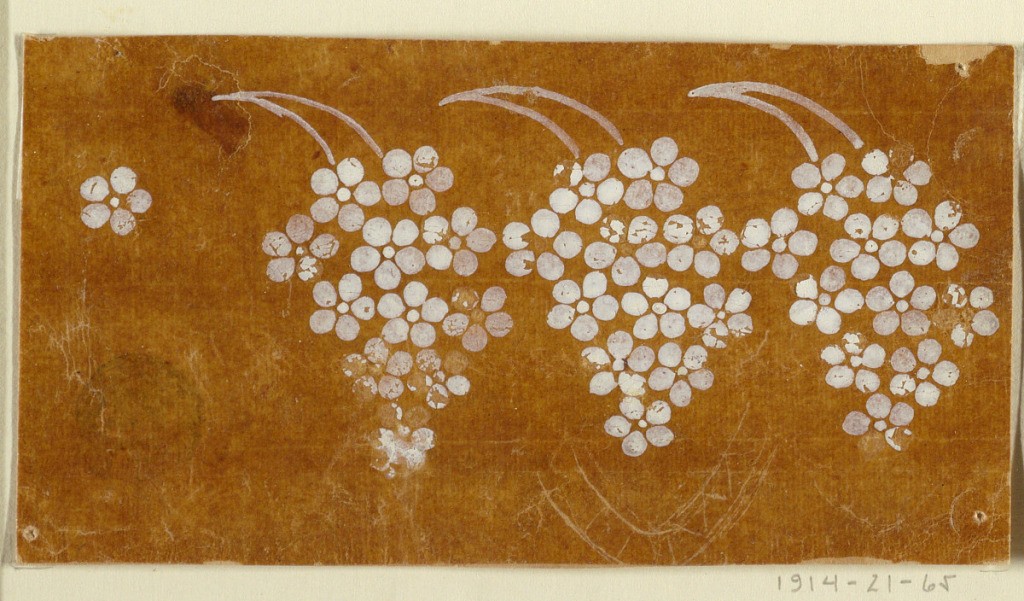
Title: Design for an Embroidered or Woven Horizontal Border of the "Fabrique de St. Ruf," Unfinished
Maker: Fabrique de Saint Ruf, Lyon, France
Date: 1805–1815
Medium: Incised lines, brush and white gouache on glazed tracing paper pasted on paper
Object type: Drawing
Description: A cluster of blossoms is hanging from a forked bough into a scallop; somewhat more than three of them are shown.